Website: macys
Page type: store-pickup
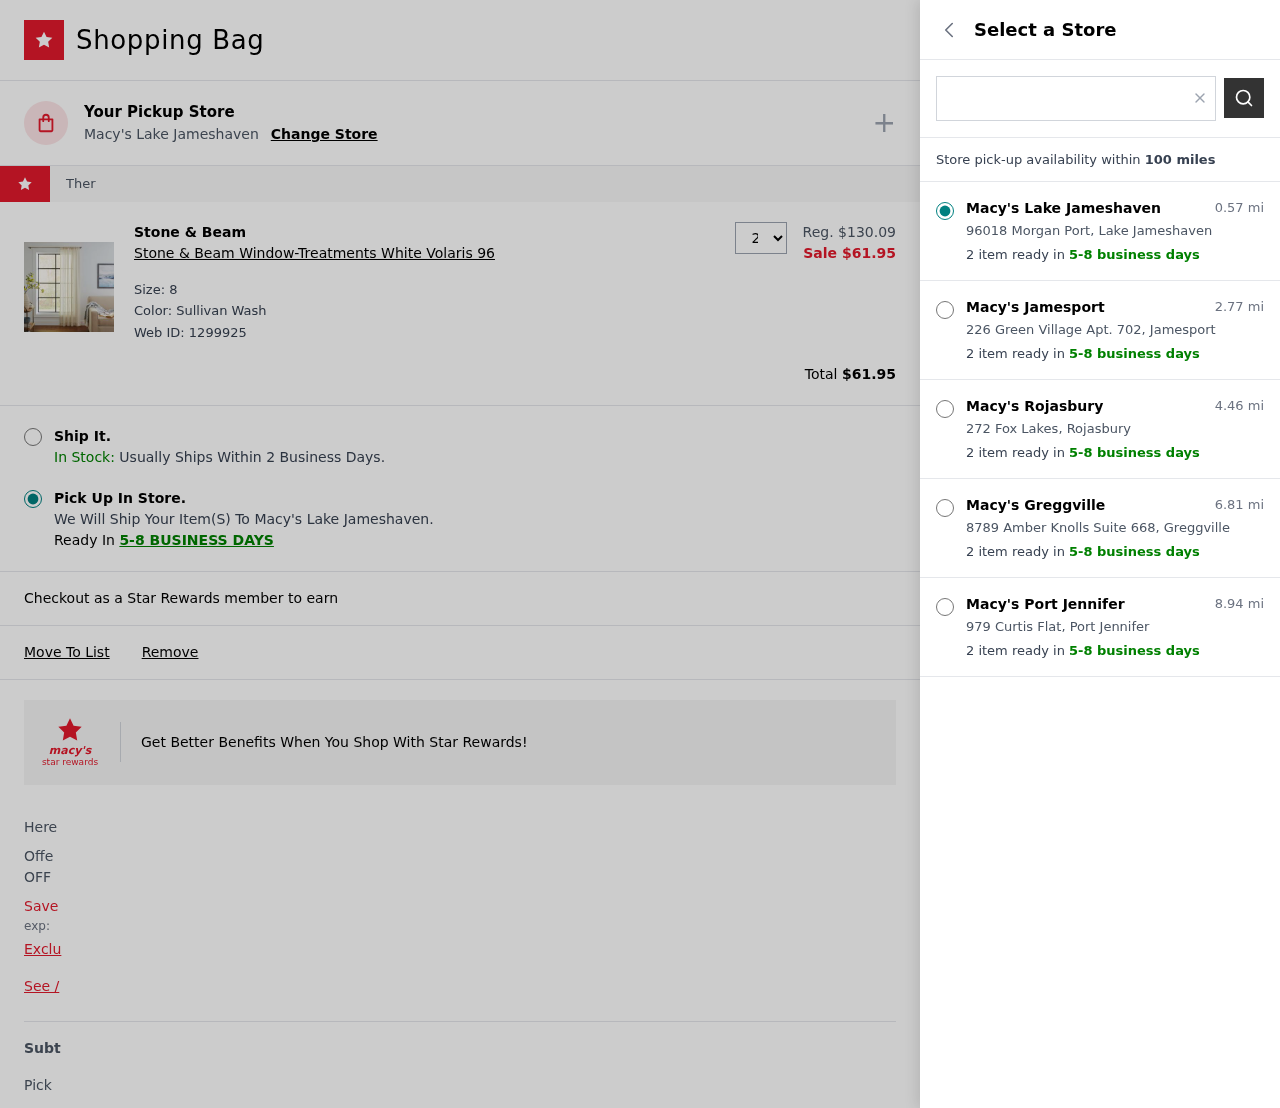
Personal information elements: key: PII_LOCATION1_CITY
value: Lake Jameshaven
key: PII_LOCATION1_STREET
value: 96018 Morgan Port
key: PII_LOCATION2_CITY
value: Jamesport
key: PII_LOCATION2_STREET
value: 226 Green Village Apt. 702
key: PII_LOCATION3_CITY
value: Rojasbury
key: PII_LOCATION3_STREET
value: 272 Fox Lakes
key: PII_LOCATION4_CITY
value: Greggville
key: PII_LOCATION4_STREET
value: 8789 Amber Knolls Suite 668
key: PII_LOCATION5_CITY
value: Port Jennifer
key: PII_LOCATION5_STREET
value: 979 Curtis Flat
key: PII_POSTCODE
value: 45688
Product elements: key: PRODUCT1_BRAND
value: Stone & Beam
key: PRODUCT1_NAME
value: Stone & Beam Window-Treatments White Volaris 96
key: PRODUCT1_PRICE
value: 61.95
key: PRODUCT1_QUANTITY
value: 2
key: PRODUCT1_ORIGINAL_PRICE
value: $130.09
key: PRODUCT1_WEB_ID
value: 1299925
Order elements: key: ORDER_TOTAL
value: $61.95
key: ORDER_DELIVERY_DATE
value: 5-8 business days
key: ORDER_DELIVERY_DATE
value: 5-8 BUSINESS DAYS
Search elements: key: SEARCH_LOCATION
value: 45688